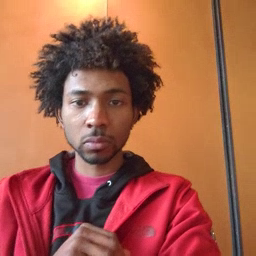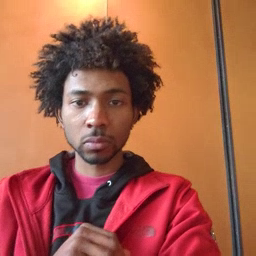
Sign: chocolate